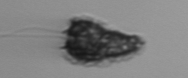
Label: Syracosphaera_pulchra